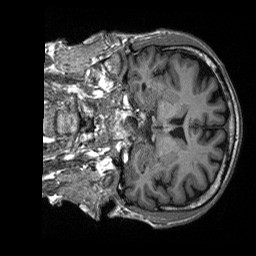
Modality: T1w
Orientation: coronal
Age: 52
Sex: male
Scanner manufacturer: siemens
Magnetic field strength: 3 T
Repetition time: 2.4 s
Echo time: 0.00226 s